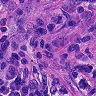
Metastatic tissue present: yes